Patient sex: F
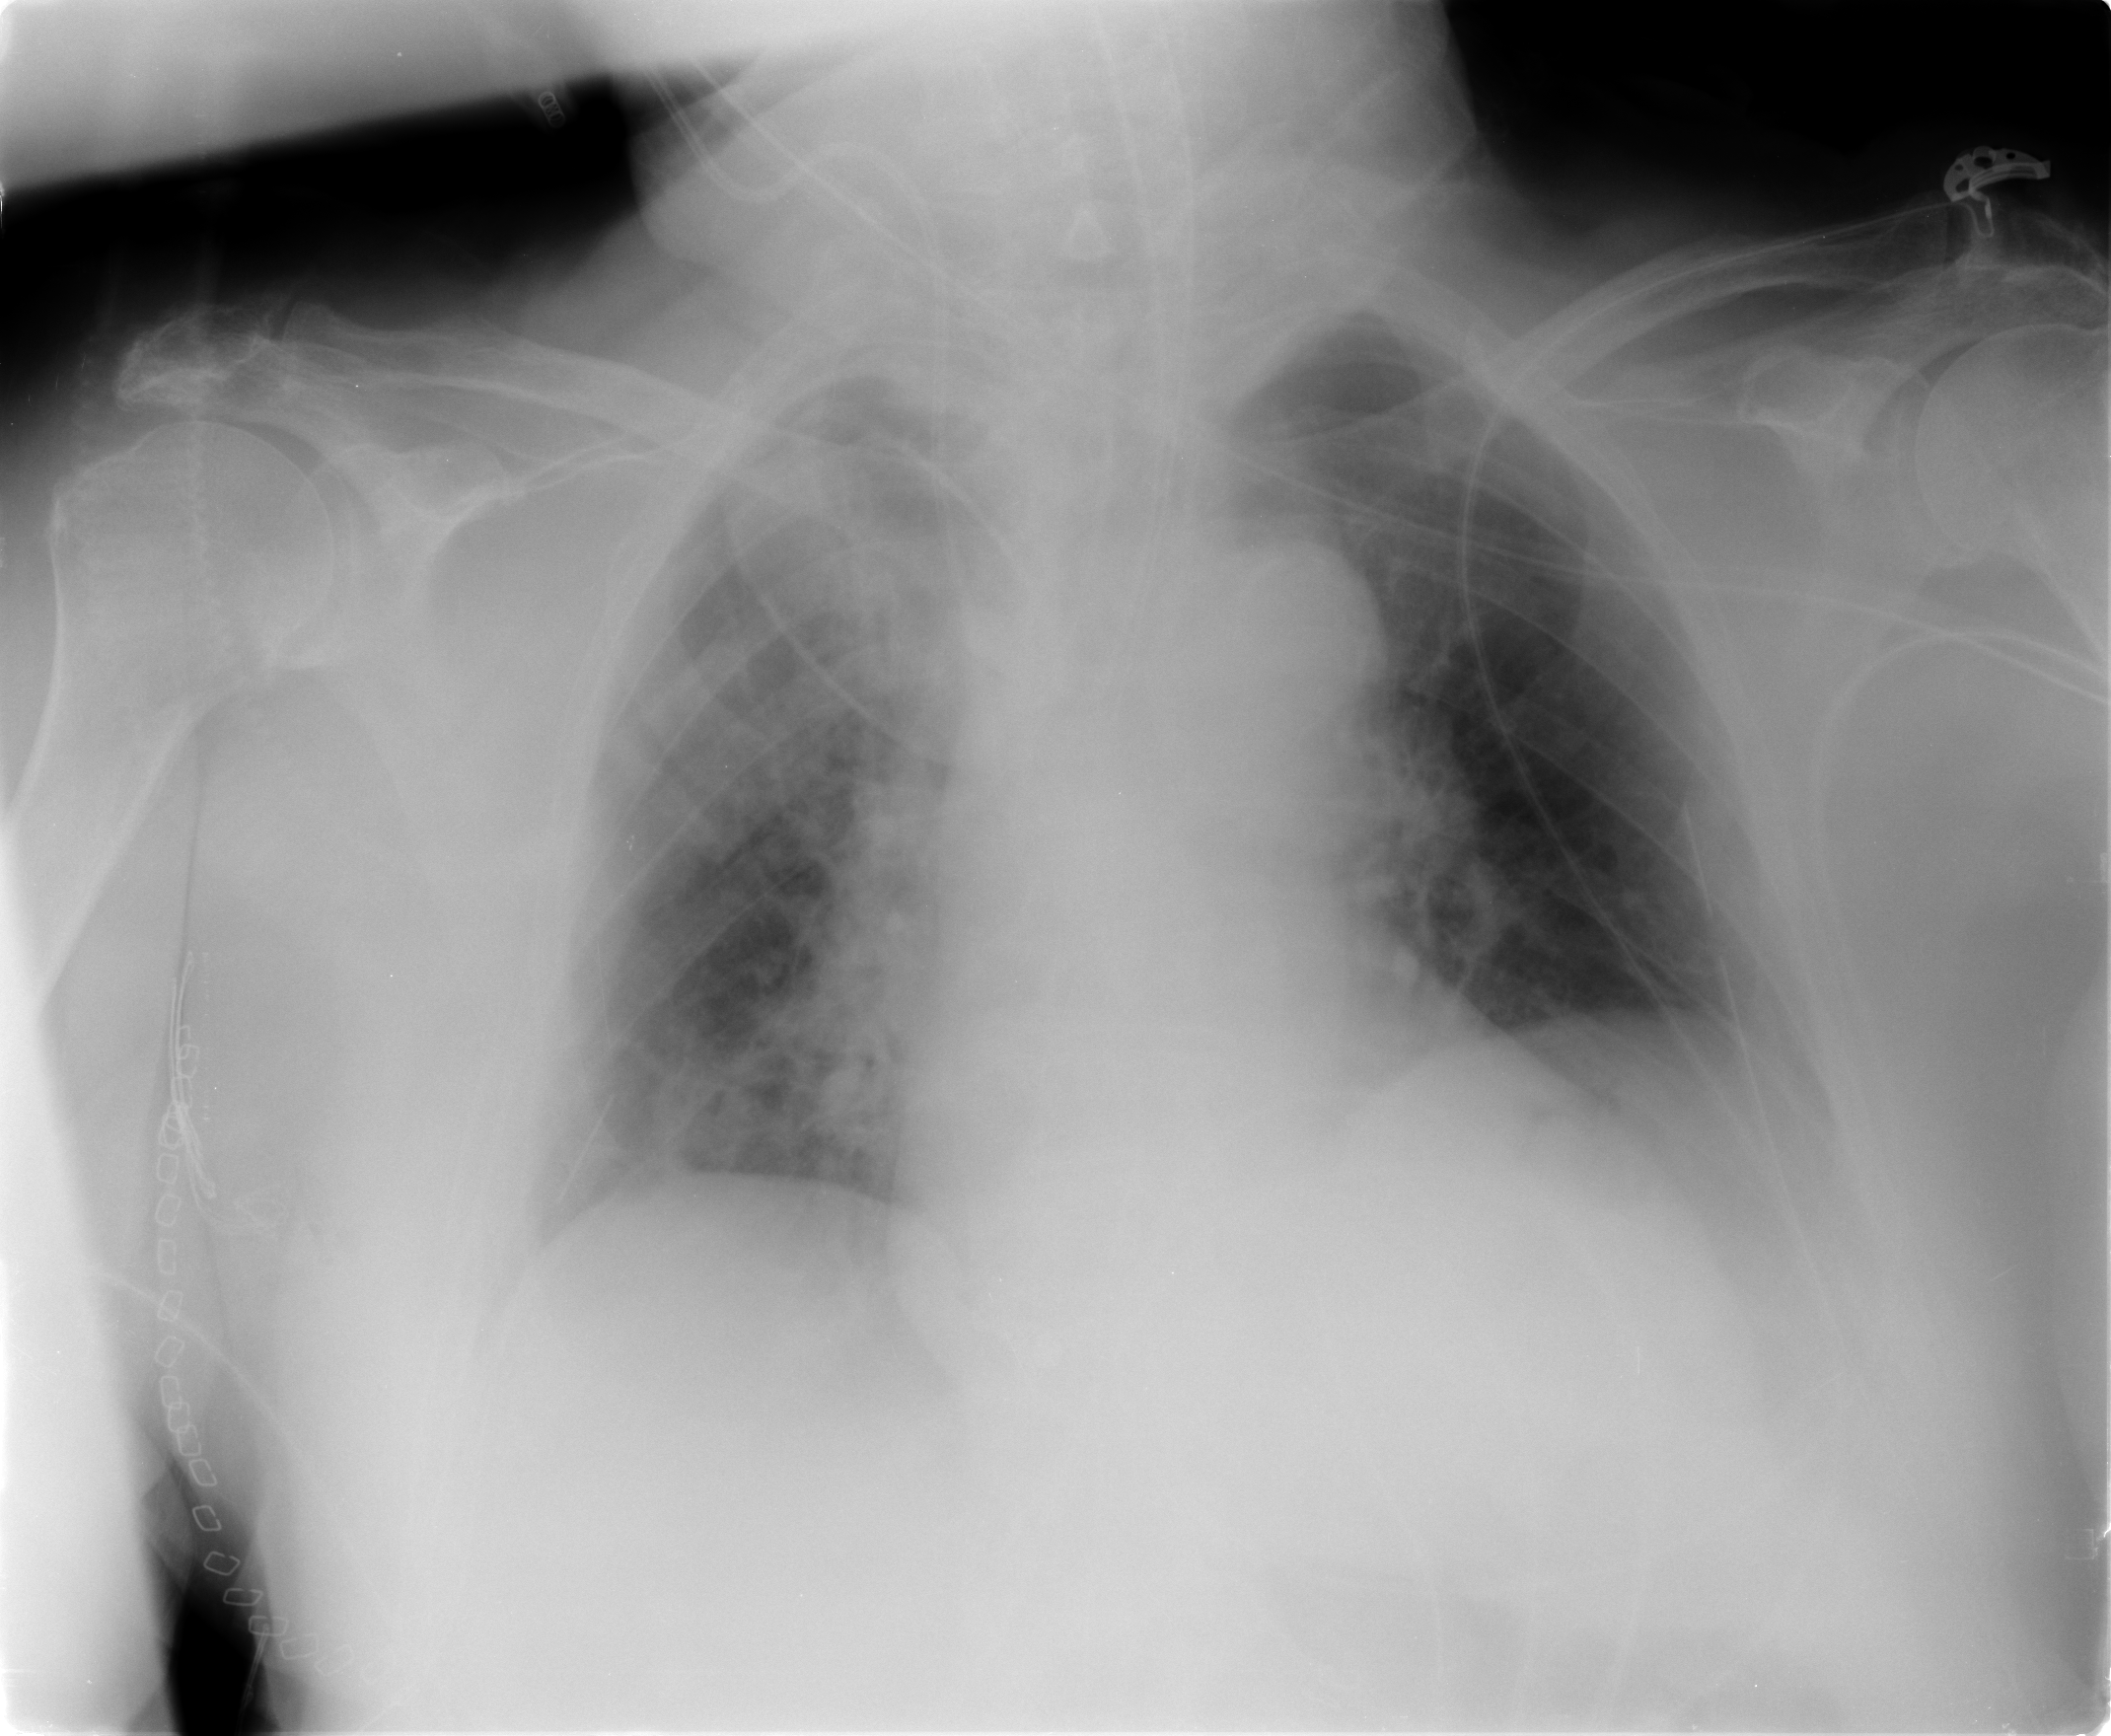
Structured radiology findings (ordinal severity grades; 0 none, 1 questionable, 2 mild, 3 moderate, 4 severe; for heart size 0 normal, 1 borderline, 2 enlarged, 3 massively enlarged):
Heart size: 2
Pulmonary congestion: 2
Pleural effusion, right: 2
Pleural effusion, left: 0
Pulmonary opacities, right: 2
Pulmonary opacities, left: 0
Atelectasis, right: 2
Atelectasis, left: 2